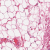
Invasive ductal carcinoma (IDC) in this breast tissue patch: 0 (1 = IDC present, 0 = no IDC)